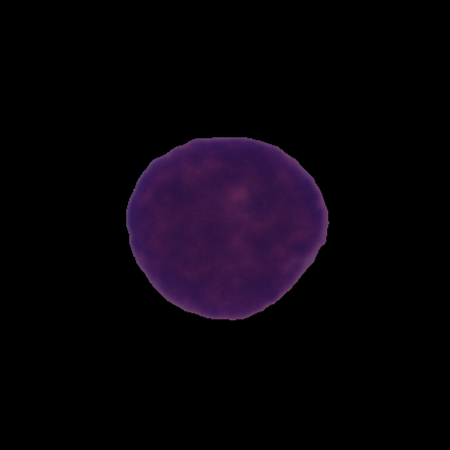
Label: cancer